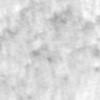
Label: no_change